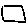
Label: square